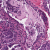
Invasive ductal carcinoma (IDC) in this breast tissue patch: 0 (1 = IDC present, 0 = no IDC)